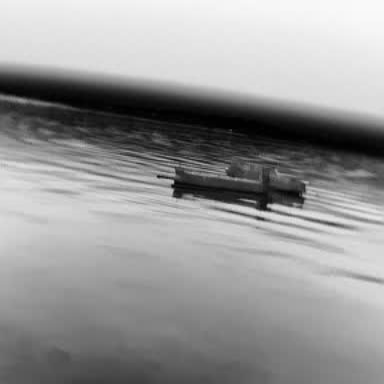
There is a liner in the infrared image.